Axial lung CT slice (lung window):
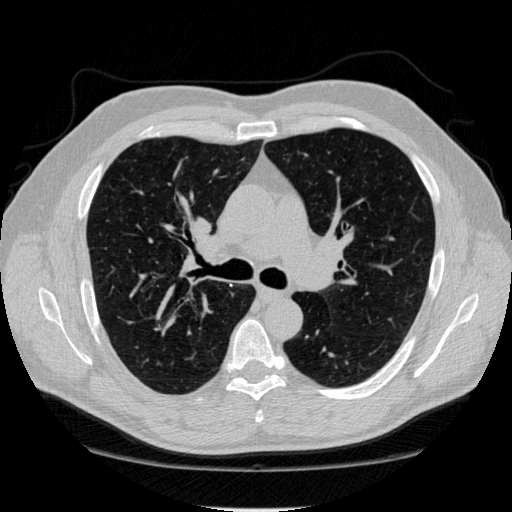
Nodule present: no